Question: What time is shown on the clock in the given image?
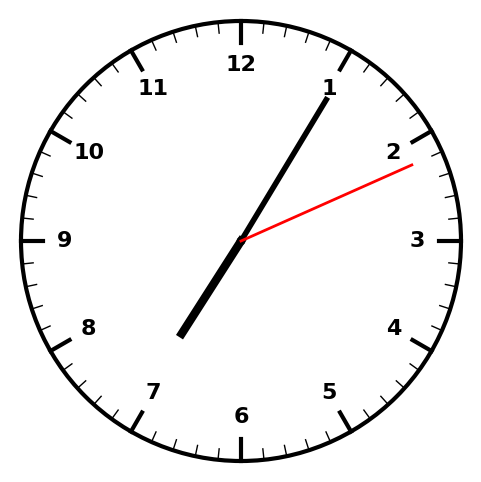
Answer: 07:05:11